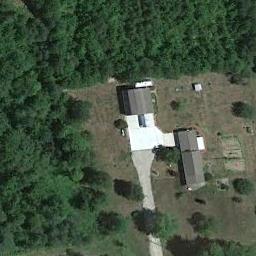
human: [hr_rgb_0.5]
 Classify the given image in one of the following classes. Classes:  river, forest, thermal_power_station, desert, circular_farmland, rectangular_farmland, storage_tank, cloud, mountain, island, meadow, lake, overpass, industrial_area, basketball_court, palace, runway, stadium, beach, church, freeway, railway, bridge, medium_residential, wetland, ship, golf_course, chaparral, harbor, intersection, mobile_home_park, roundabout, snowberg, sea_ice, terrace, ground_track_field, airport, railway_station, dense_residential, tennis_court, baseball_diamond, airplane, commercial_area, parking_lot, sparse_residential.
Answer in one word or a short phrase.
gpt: sparse_residential